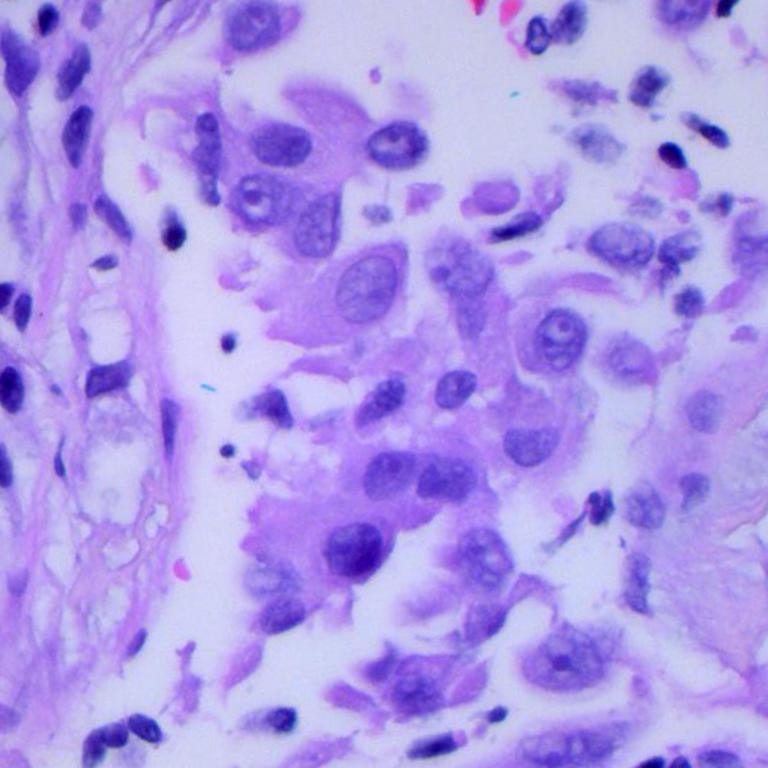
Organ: lung
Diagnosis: adenocarcinomas